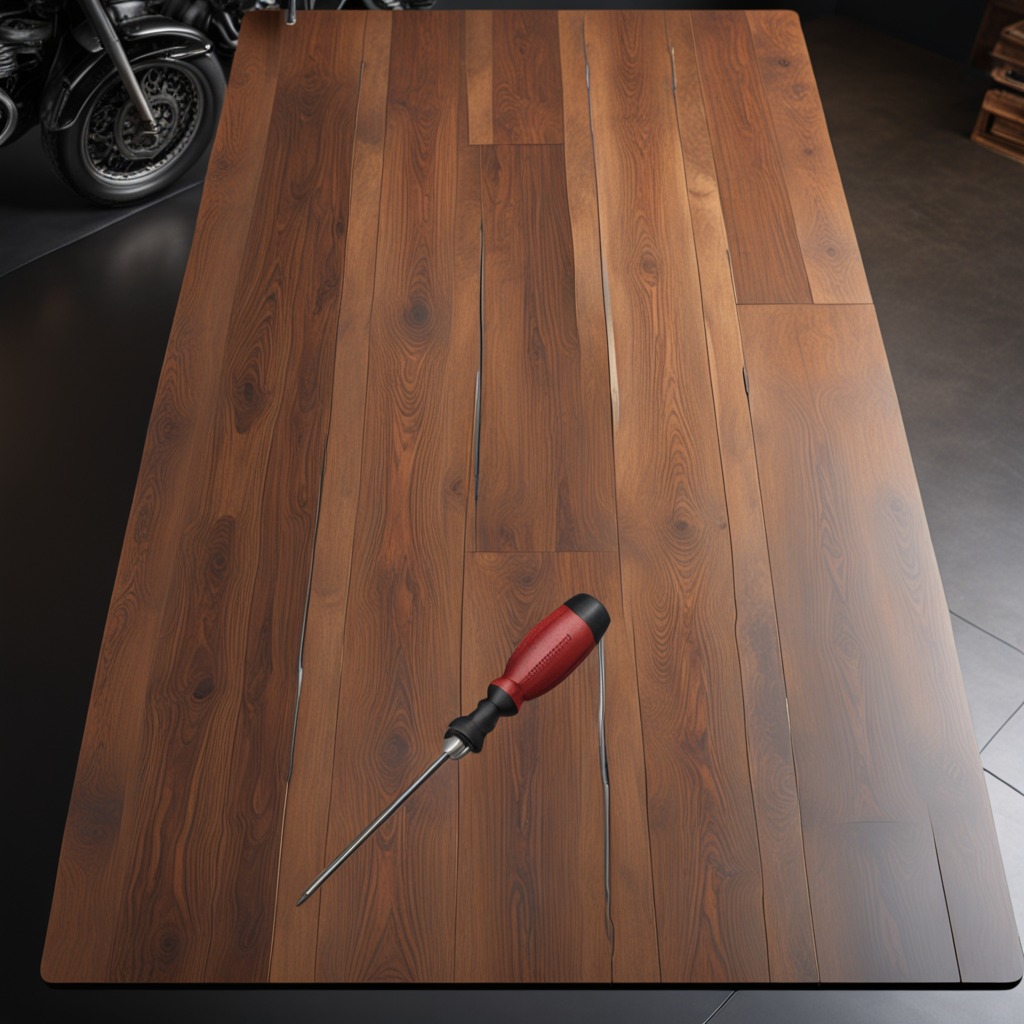
A screwdriver is lying on the oil-spilled wooden table in a vintage motorcycle garage.